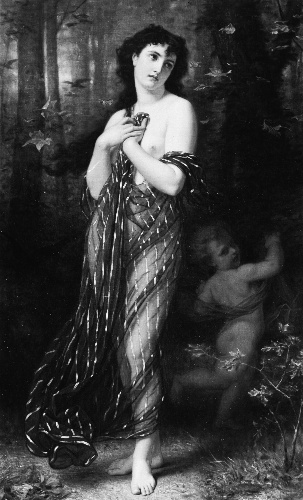
Title: Falling Leaves, Allegory of Autumn
Artist: Hugues Merle
Artist bio: French, Saint-Marcellin 1823–1881 Paris
Date: 1872
Object type: Painting
Classification: Paintings
Medium: Oil on canvas
Dimensions: 68 7/8 x 43 1/4 in. (174.9 x 109.9 cm)
Department: European Paintings
Credit line: Catharine Lorillard Wolfe Collection, Bequest of Catharine Lorillard Wolfe, 1887
Accession year: 1887
Repository: Metropolitan Museum of Art, New York, NY
Tags: Children|Female Nudes|Autumn|Allegory